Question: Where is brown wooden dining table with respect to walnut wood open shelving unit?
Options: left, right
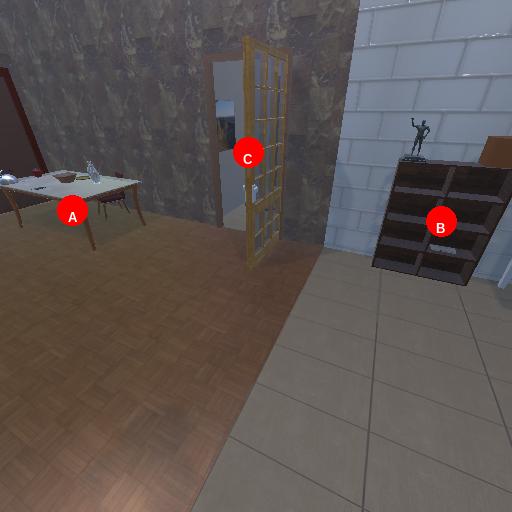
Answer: left